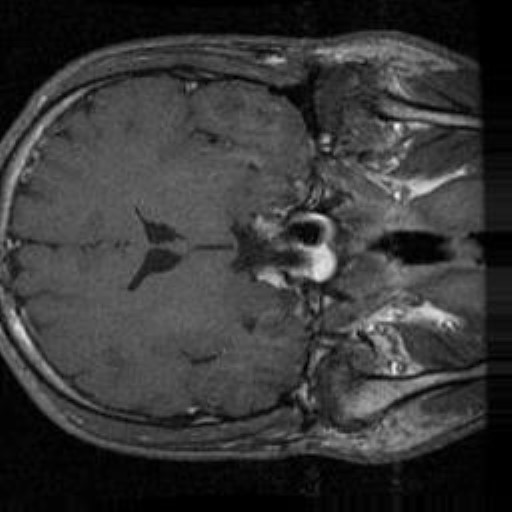
Label: brain_tumor